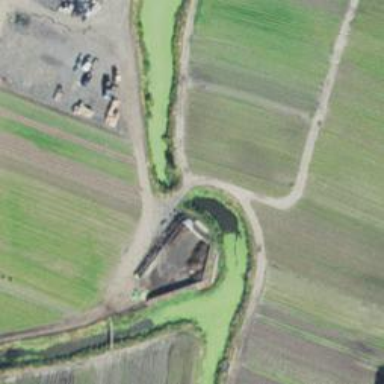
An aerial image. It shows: Culvert tunnel.